Field crop: maize
Growth stage: 2
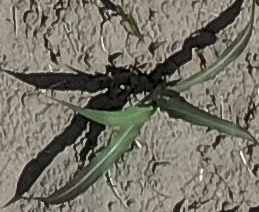
Species: sorghum